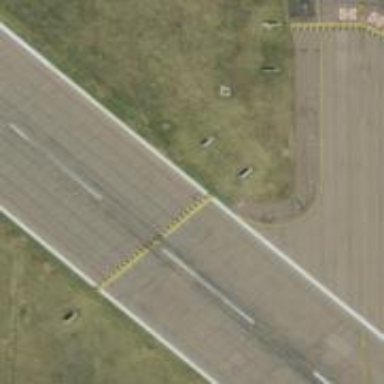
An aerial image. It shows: Runway surface made of asphalt at airport.